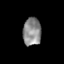
Tissue: skin
Cell type: Epithelial cells
Senescence score: 0.1518
Nuclear area (px): 500
Mean DAPI intensity: 138.644